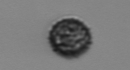
Label: Pseudochattonella_farcimen